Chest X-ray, PA view. Patient: 73 years old, sex M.
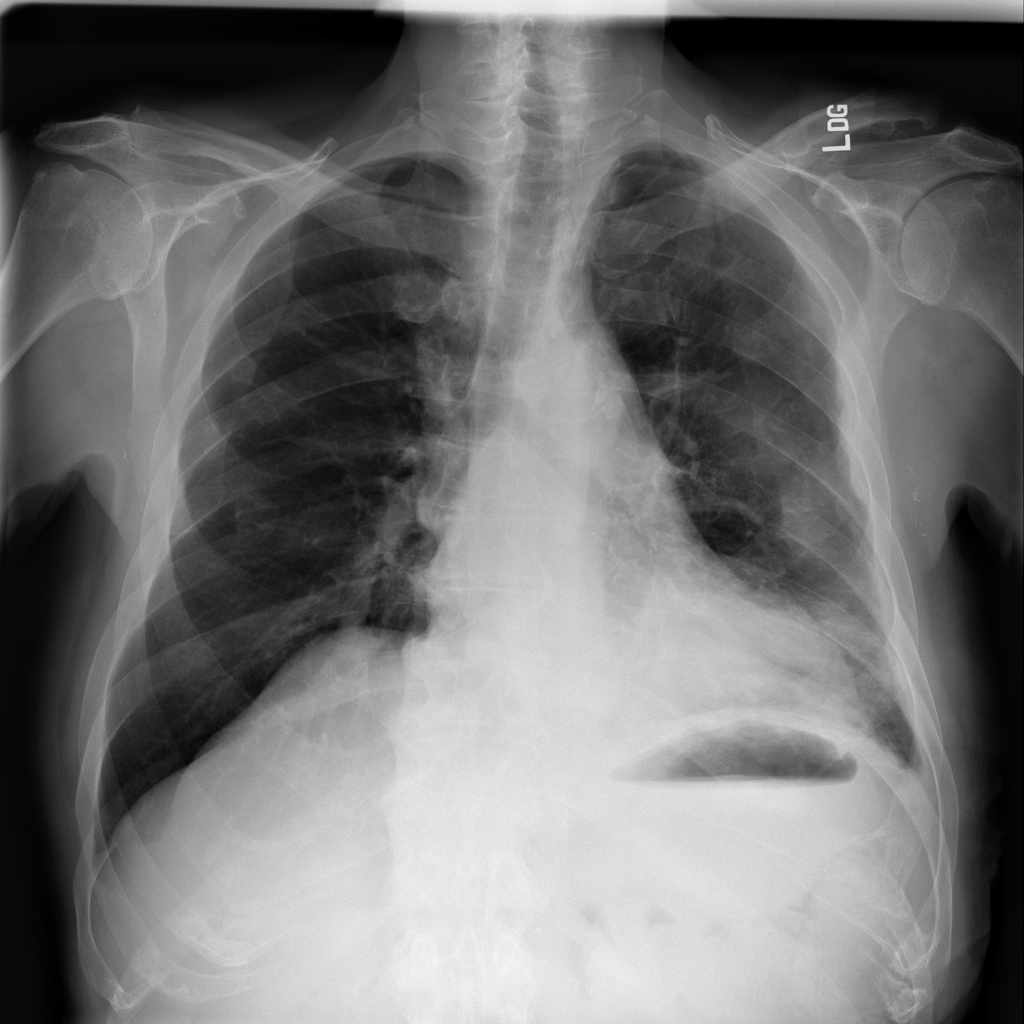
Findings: Mass, Nodule, Pneumothorax